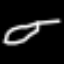
Label: leaf